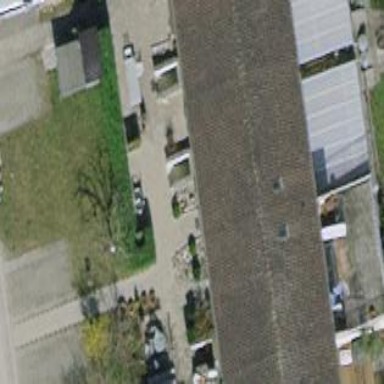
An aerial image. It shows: Building with tiled roof.